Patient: sex F, age 31
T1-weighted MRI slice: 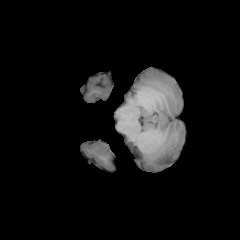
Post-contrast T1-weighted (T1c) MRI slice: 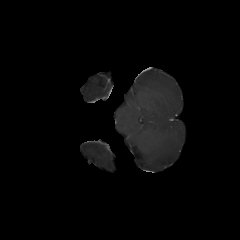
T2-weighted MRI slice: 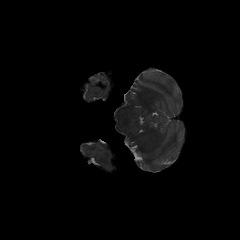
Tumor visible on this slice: no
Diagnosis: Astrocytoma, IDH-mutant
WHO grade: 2